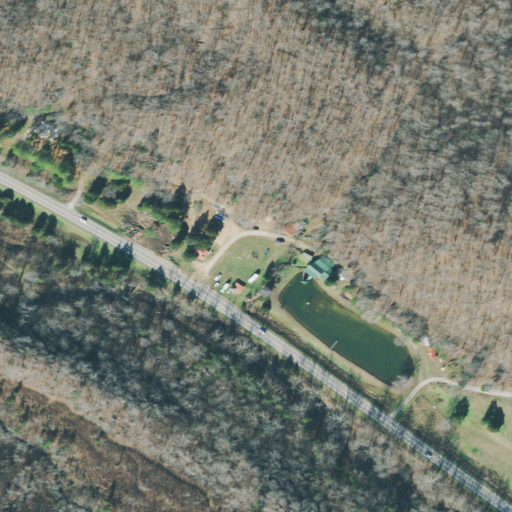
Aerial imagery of valley in Tennessee named Hensley Hollow containing deciduous forest, low intensity development, mixed forest, open development, and pasture